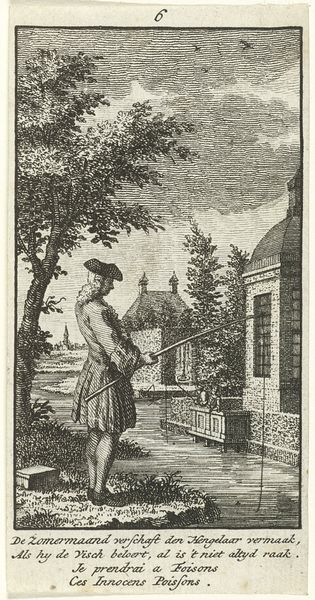
Titel: Juni: hengelaar
Künstler: Jan Caspar Philips
Standort: Amsterdam
Institution: Rijksmuseum
Schlagwörter: hat, black, print, woodcut, clouds, man, sky, tree, building, house, river, villa, black and white, coat, etching, illustration, birds, leaves, dome, box, engraving, english, fish, chimney, fishing, gentleman, bank, latin, pole, wig, canal, aristocrat, thread, poem, tricorn, wat, had, fishing pole, lowland, fishinbg, ces, innocens, poisfons, house]